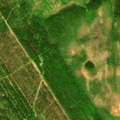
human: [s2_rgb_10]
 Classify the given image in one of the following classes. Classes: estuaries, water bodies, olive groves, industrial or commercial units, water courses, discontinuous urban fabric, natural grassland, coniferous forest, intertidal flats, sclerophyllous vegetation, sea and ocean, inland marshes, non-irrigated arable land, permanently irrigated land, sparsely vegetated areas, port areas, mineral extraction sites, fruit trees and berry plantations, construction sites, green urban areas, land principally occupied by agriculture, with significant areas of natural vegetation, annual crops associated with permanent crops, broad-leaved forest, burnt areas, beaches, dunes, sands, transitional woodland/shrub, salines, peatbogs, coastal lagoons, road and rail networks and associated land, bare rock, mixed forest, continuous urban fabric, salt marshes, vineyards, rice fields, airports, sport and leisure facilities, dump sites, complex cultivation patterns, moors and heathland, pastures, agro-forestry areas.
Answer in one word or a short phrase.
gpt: mixed forest, transitional woodland/shrub